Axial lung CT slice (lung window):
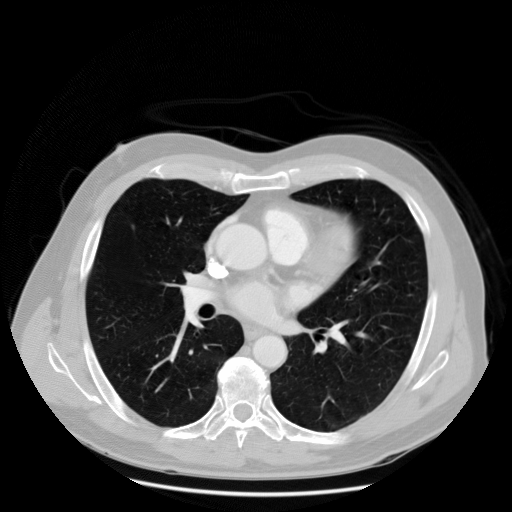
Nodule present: yes
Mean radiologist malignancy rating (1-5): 2.25